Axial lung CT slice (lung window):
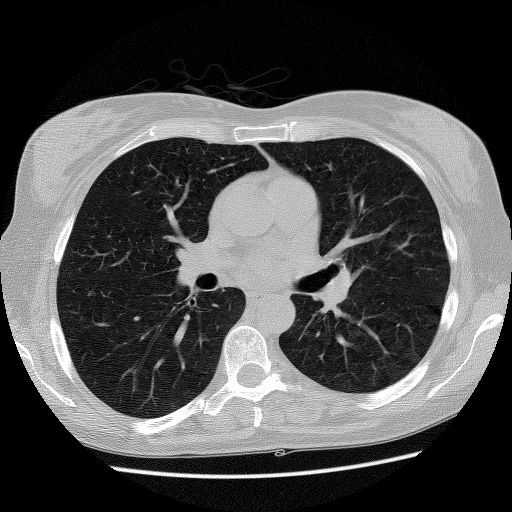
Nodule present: no